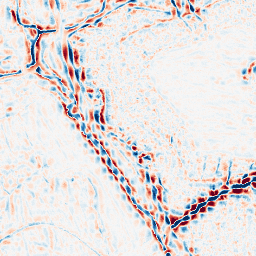
Category: wavelet
Decomposition family: wavelet_biorthogonal
Decomposition parameters: wavelet: bior4.4
level: 3
Upsampling method: quintic
Upsampling parameters: scale: 2
Upsampling scale: 2